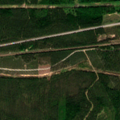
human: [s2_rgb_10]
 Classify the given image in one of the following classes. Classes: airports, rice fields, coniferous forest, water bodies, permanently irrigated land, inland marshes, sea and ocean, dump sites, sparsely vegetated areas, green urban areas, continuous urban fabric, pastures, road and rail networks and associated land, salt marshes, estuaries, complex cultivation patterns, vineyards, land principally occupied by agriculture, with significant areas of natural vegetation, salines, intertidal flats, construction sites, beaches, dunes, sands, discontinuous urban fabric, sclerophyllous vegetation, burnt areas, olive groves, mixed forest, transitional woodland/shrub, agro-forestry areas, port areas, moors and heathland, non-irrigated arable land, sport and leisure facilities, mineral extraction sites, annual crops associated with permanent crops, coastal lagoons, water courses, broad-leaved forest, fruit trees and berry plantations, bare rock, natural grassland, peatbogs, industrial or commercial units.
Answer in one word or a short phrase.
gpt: coniferous forest, mixed forest